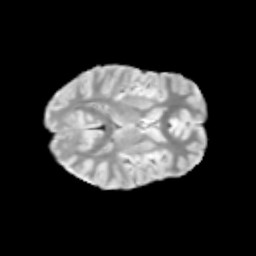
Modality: T2w
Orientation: axial
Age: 10
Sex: female
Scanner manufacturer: siemens
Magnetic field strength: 3 T
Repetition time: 3.8 s
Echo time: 0.07 s